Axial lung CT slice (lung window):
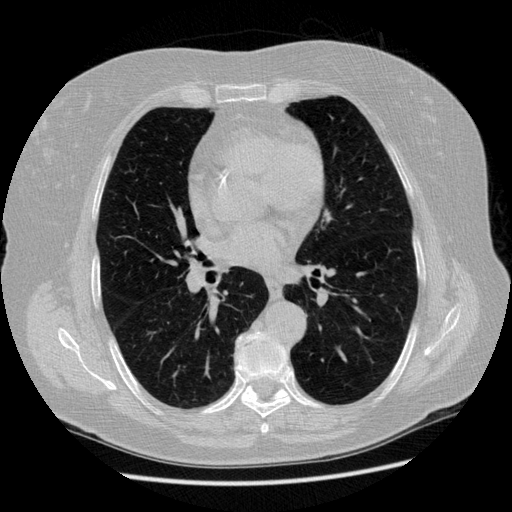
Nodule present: no